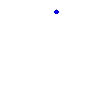
Particle: pion